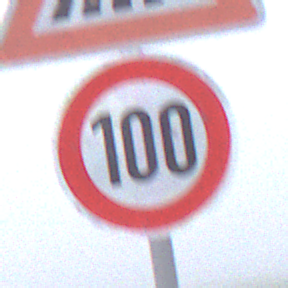
Verkehrszeichen: Geschwindigkeit100
Zusatzzeichen oben: FussgaengerueberwegRechts
Umgebung: Outdoor, RoadRail
Tageszeit: MorningAfternoon
Wetter: Overcast
Licht: Natural
Jahreszeit: NotSpecified
Kontrast: LowContrast